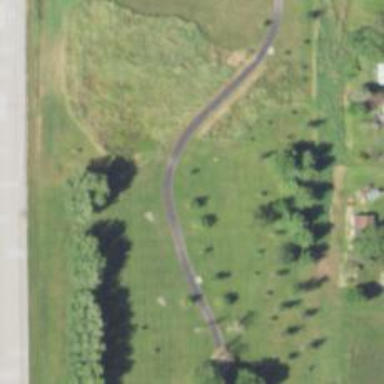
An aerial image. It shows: Disc golf tee.